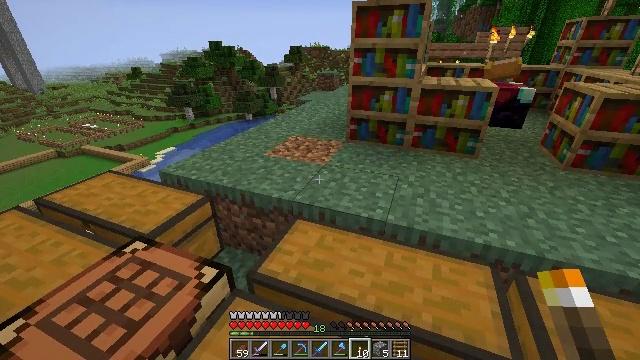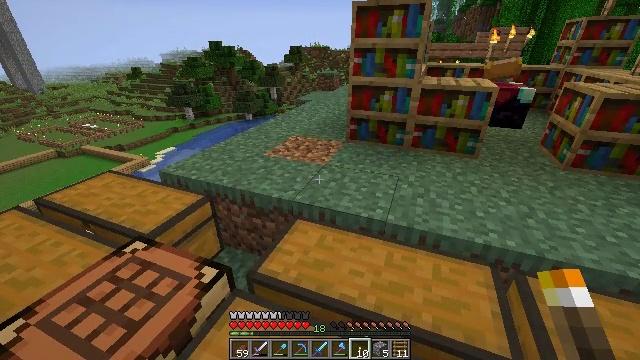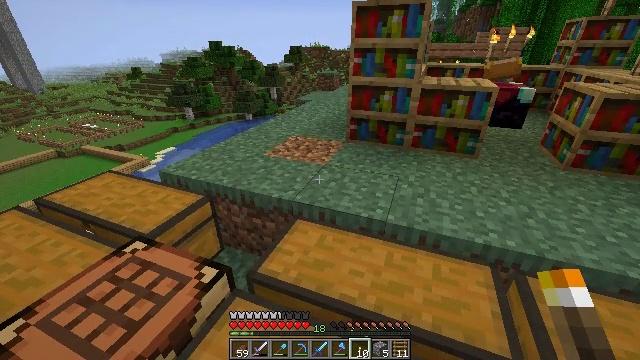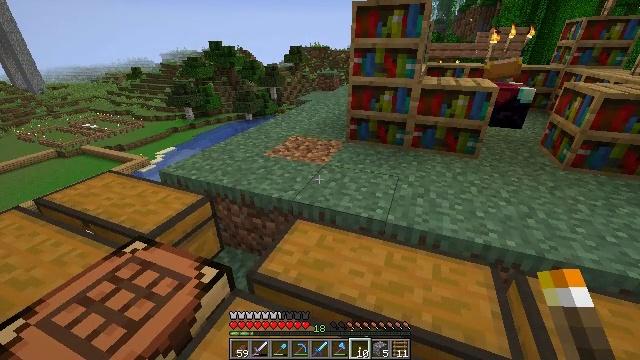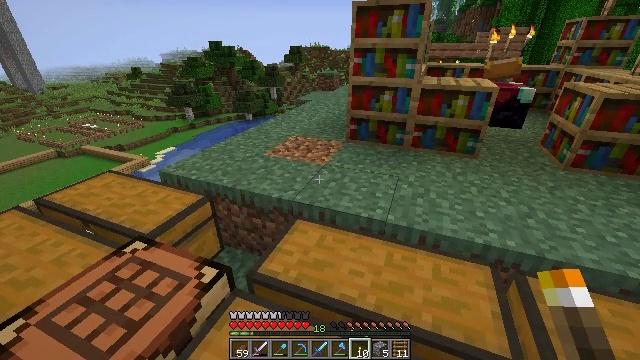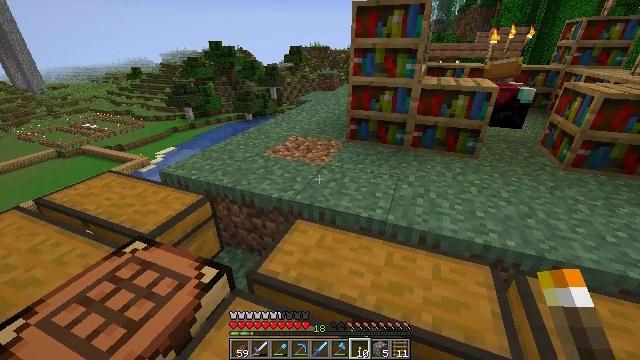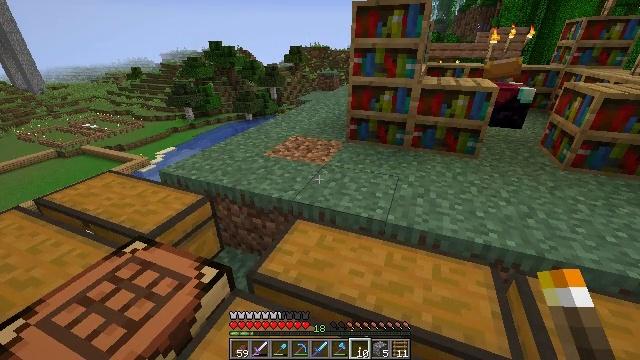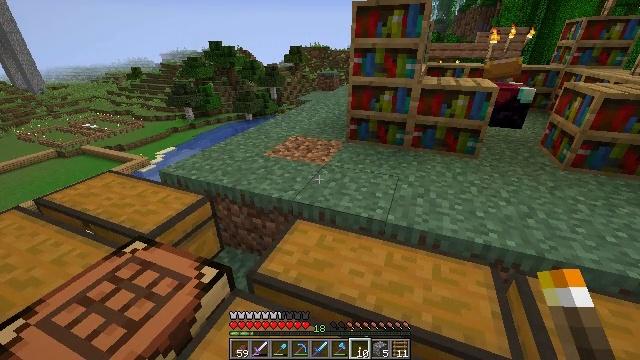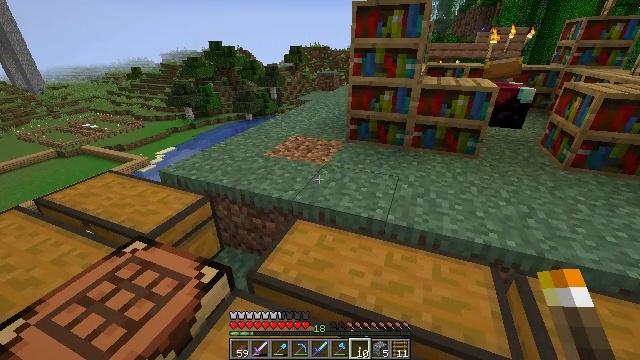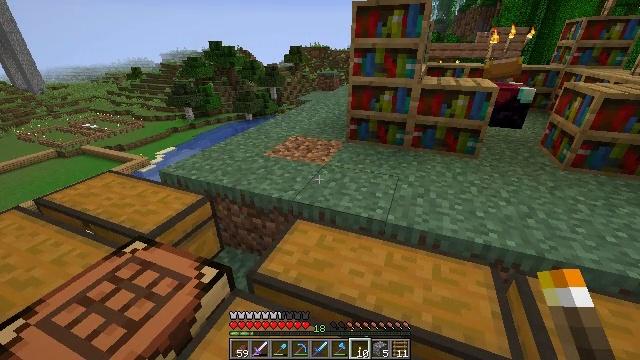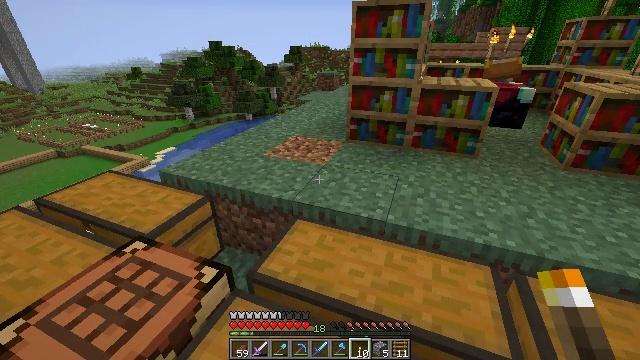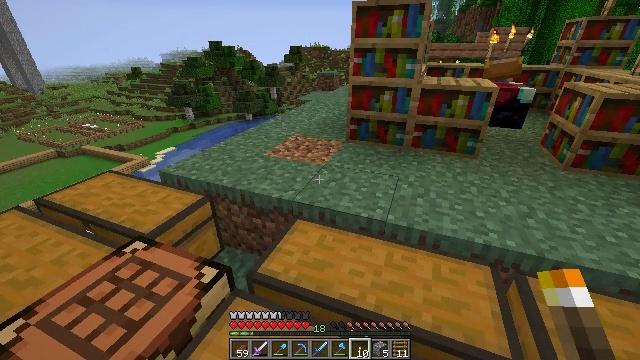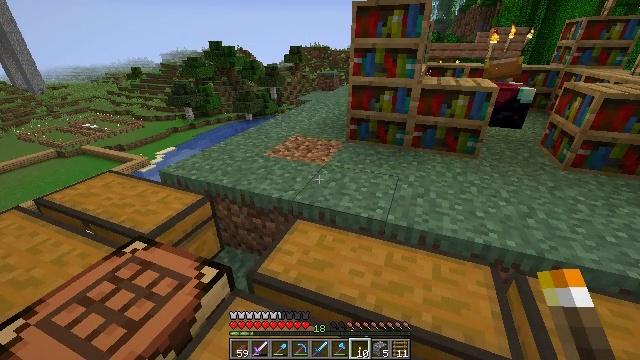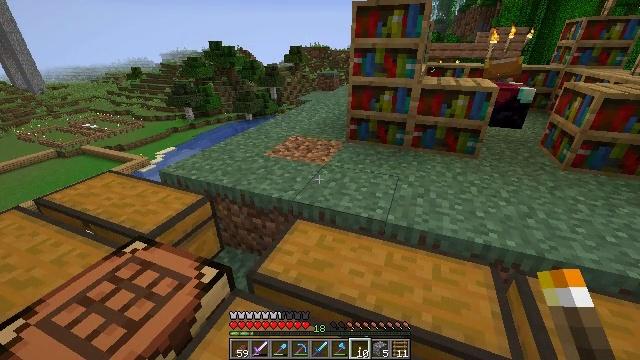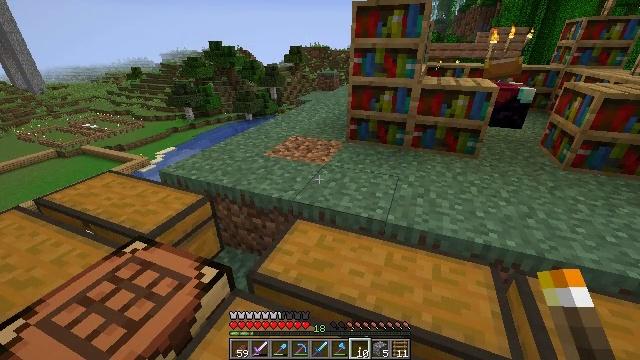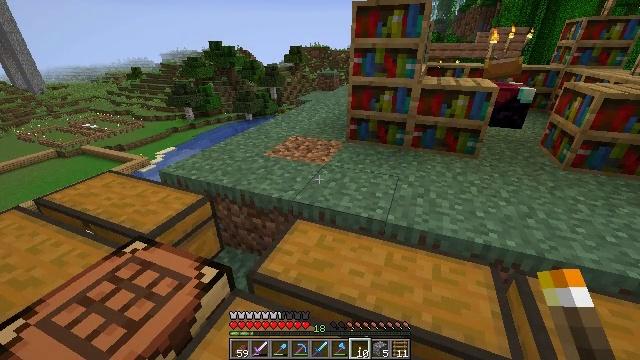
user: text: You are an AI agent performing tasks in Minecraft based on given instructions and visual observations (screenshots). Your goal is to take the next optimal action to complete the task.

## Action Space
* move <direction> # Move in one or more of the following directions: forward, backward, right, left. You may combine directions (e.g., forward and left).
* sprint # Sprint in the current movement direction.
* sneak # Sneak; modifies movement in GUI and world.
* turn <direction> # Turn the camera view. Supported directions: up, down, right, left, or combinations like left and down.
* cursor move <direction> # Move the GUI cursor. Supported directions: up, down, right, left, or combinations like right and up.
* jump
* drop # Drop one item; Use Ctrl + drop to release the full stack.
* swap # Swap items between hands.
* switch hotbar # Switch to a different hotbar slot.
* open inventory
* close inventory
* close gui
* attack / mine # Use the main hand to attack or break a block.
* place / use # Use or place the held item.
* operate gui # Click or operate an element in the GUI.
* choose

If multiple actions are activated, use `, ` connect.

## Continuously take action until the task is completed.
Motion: motion action
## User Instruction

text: Remove the furnace from its place.
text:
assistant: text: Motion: no_op
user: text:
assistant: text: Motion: no_op
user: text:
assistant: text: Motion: no_op
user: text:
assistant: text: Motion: no_op
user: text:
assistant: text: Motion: no_op
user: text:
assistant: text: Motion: no_op
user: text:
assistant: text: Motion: no_op
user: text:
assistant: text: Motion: no_op
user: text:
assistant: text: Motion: no_op
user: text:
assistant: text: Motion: no_op
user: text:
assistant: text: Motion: no_op
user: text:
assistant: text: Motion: no_op
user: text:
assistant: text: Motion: no_op
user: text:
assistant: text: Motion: no_op
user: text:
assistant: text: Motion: no_op
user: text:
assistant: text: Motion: no_op
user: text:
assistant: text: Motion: no_op
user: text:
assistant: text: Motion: no_op
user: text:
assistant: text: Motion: no_op
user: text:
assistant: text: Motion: no_op
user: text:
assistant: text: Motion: no_op
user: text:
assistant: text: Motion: no_op
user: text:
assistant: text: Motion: no_op
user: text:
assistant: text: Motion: no_op
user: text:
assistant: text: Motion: no_op
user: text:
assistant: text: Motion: no_op
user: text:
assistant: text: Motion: no_op
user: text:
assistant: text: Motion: no_op
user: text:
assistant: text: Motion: no_op
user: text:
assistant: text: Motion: no_op